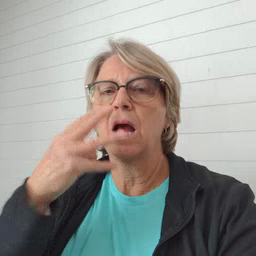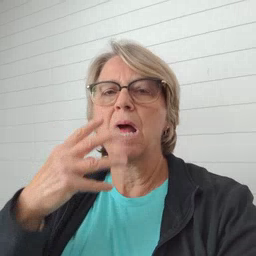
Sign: snack